Question: I've created a valid Joomla translation file, but when I switch on the language debug, the file is listed as ""
Contents of language file:
'''
; Joomla! Project
; Copyright (C) 2005 - 2014 Open Source Matters. All rights reserved.
; License GNU General Public License version 2 or later; see LICENSE.txt, see LICENSE.php
; Note : All ini files need to be saved as UTF-8 - No BOM
CATEGORIZED_IN="Categorized In"
'''
Just simple ini file stuff. Dont think there are any errors.
Here's the debug output:

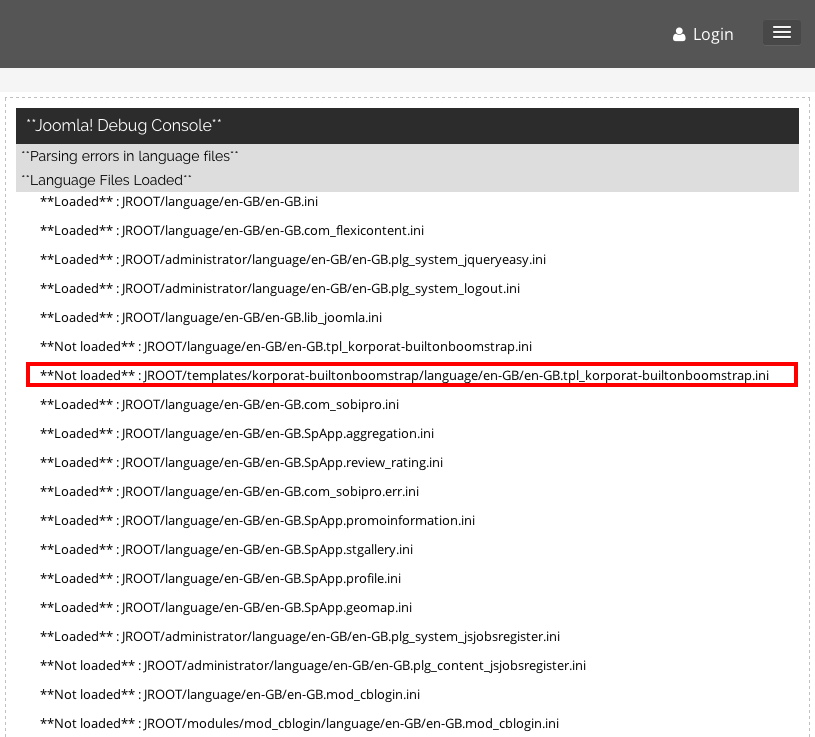
Answer: Turns out the name of the language file in the template.xml was different! Thanks @Laoneo for pointing out my stupidity. Must have happened during the Joomla 2.5 -> 3.2 update when the template name was automatically changed.